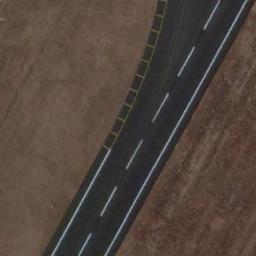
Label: runway